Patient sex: M
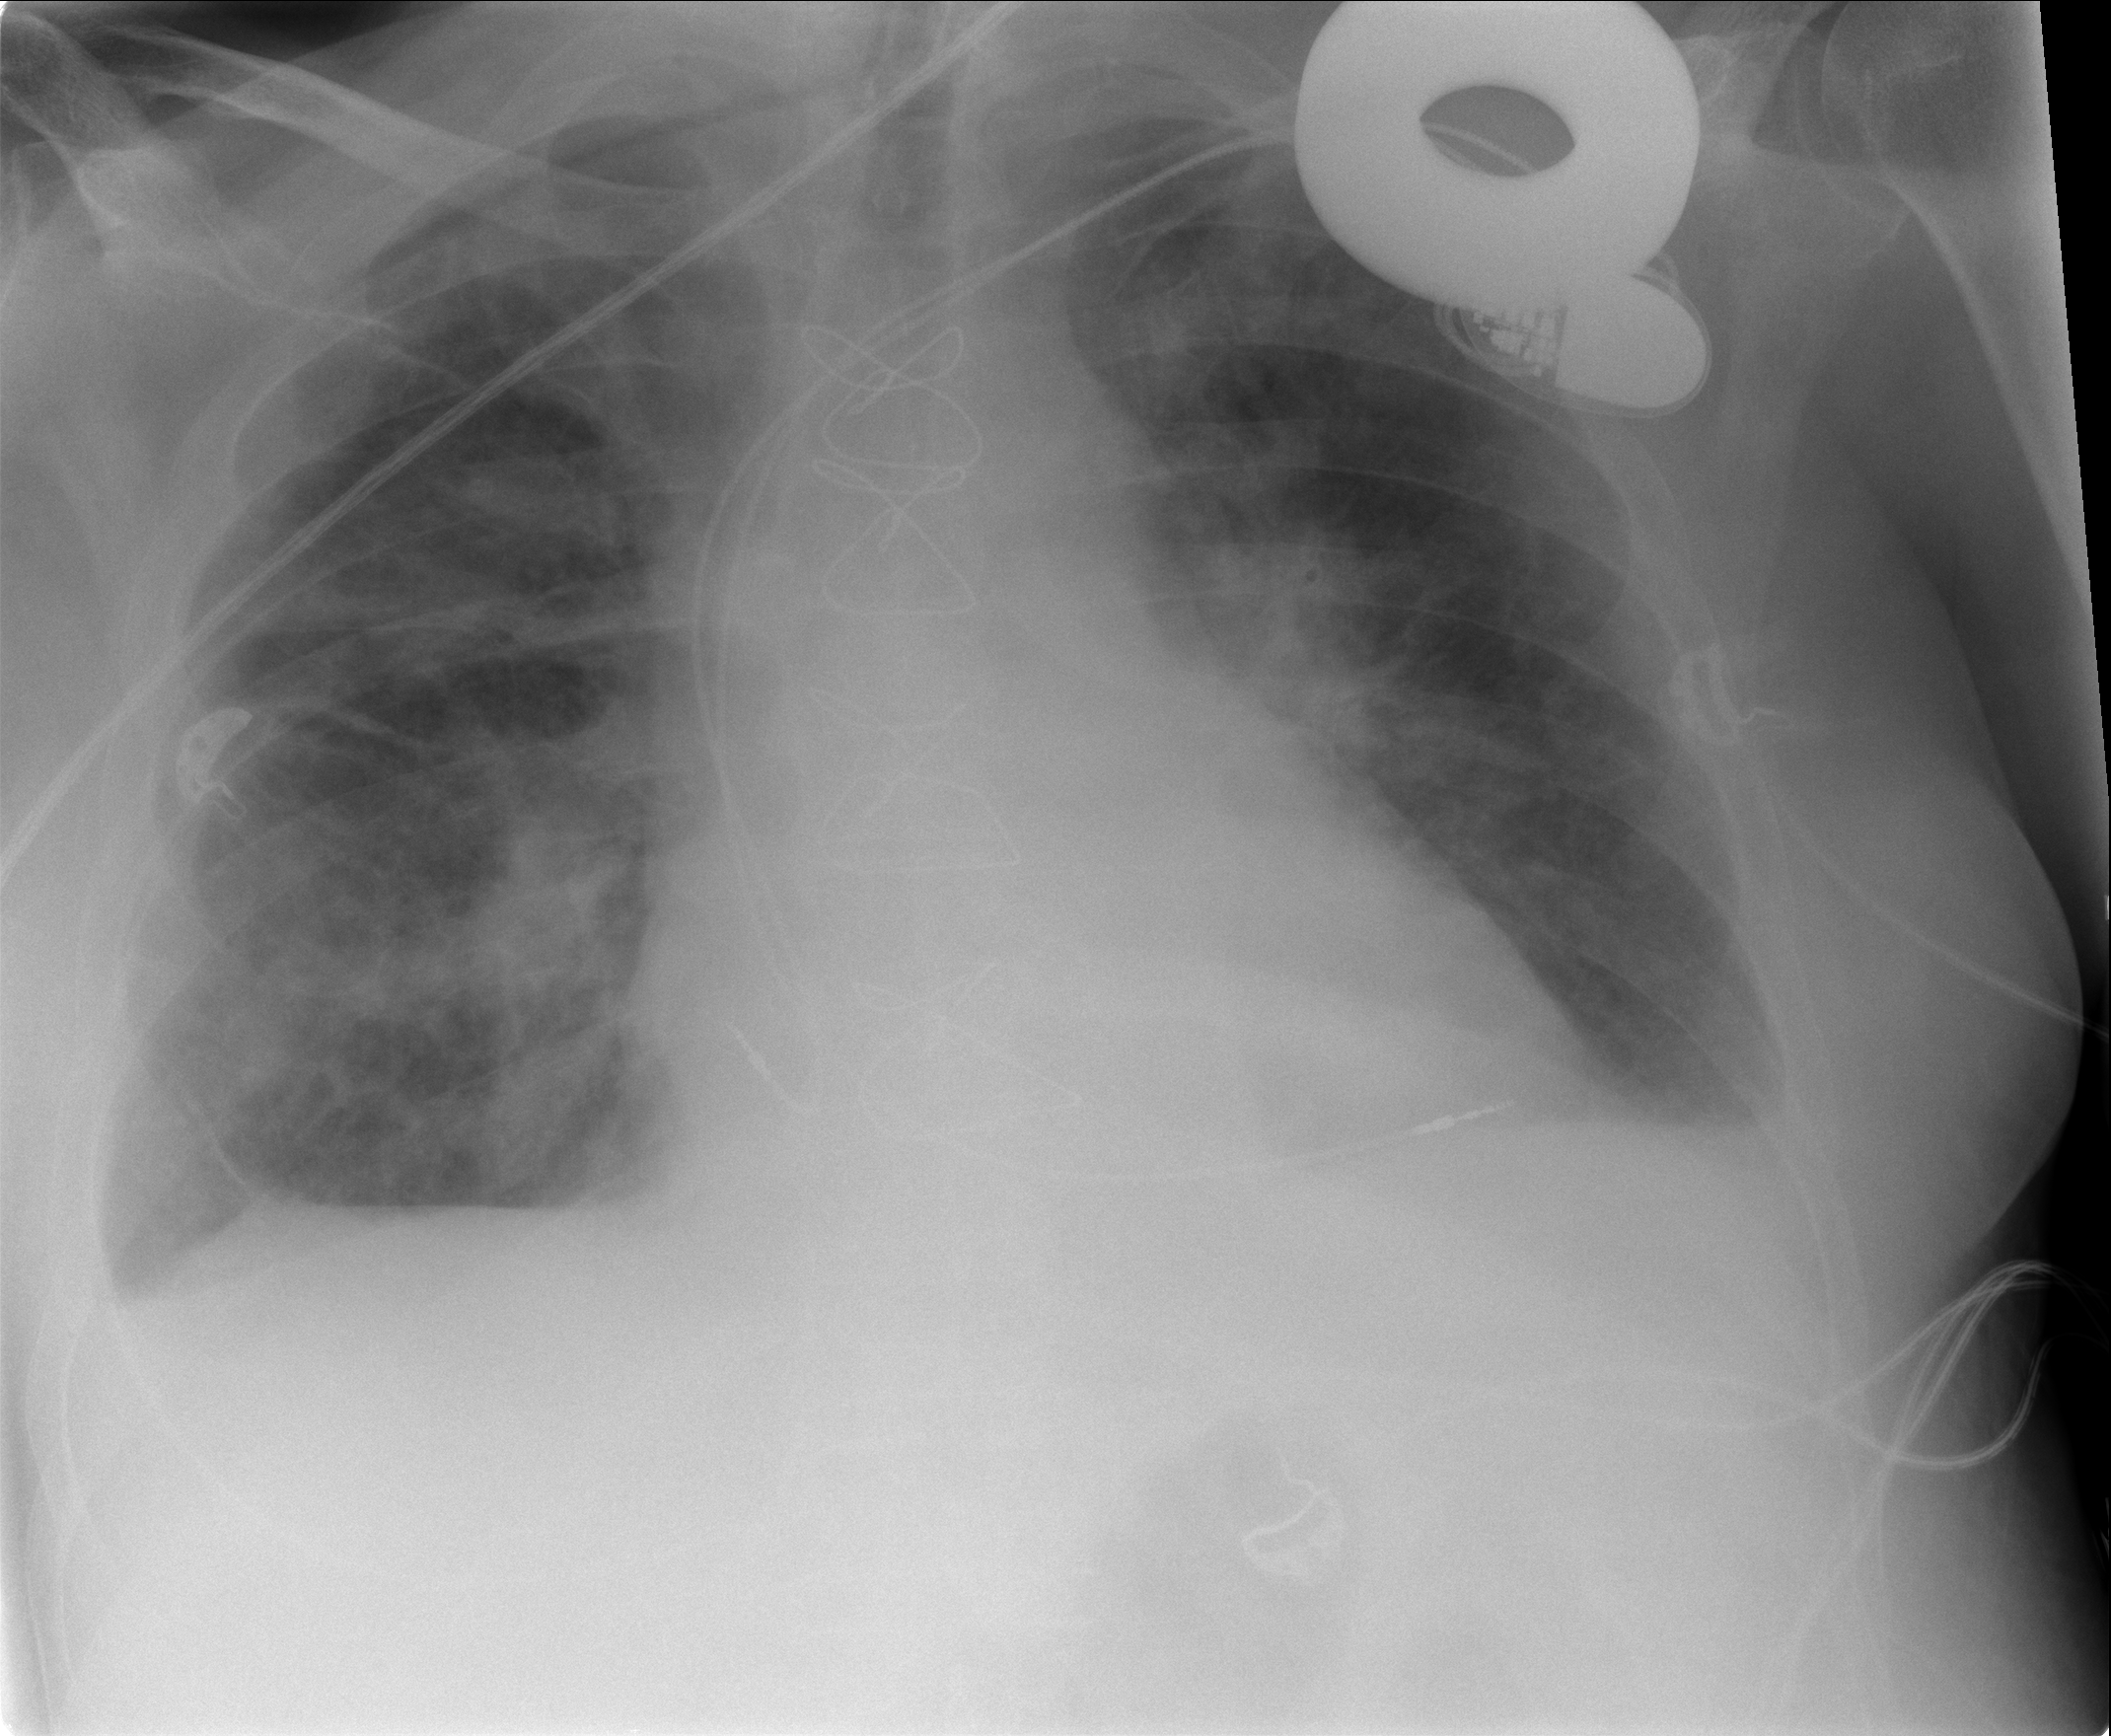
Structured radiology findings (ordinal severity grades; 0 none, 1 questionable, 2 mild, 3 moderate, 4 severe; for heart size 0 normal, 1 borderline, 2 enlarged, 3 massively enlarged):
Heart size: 2
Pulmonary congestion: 3
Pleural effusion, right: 2
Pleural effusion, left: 2
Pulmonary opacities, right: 1
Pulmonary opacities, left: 1
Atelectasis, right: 2
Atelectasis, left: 2